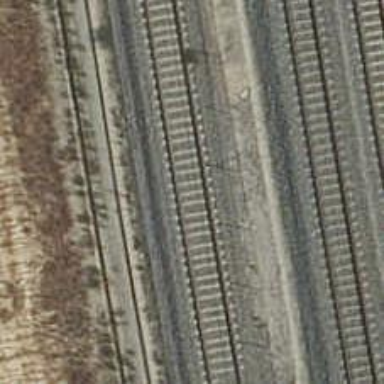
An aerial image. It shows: Railway with electrified contact lines.